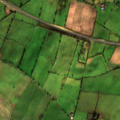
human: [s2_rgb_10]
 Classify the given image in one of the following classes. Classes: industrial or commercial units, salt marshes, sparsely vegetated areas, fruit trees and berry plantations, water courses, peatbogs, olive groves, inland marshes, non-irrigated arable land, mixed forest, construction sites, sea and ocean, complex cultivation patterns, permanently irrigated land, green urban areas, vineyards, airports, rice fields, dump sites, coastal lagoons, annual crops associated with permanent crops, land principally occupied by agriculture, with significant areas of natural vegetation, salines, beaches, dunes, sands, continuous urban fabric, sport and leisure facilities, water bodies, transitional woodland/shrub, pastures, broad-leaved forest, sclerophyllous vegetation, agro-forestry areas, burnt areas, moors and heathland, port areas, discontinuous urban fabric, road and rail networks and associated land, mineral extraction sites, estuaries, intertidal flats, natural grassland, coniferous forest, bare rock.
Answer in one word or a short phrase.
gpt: pastures, complex cultivation patterns